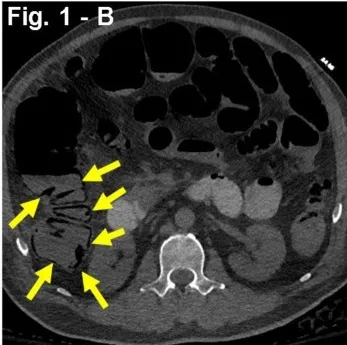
(A-D) Case presentation of 65-year-old male patient with COVID-19, 5 days after tocilizumab (TCZ), non-contrast abdominal CT. Axial.
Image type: radiology (ct)